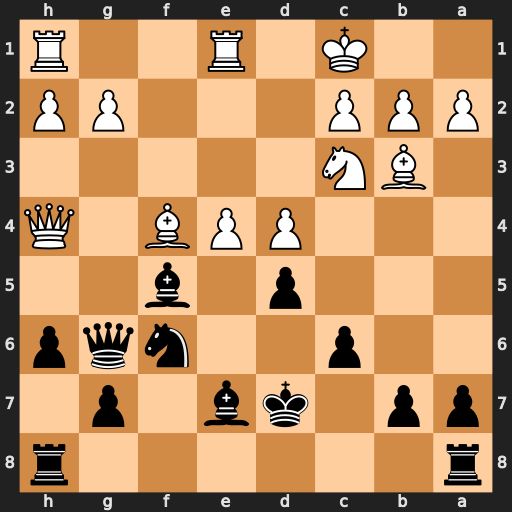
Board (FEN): r6r/pp1kb1p1/2p2nqp/3p1b2/3PPB1Q/1BN5/PPP3PP/2K1R2R
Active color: b
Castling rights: -
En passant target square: -
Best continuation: Nxe4 Qxe7+ Kxe7